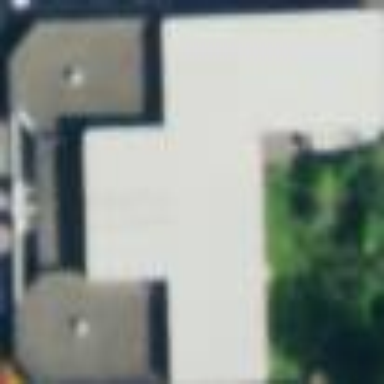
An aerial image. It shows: Car shop building.